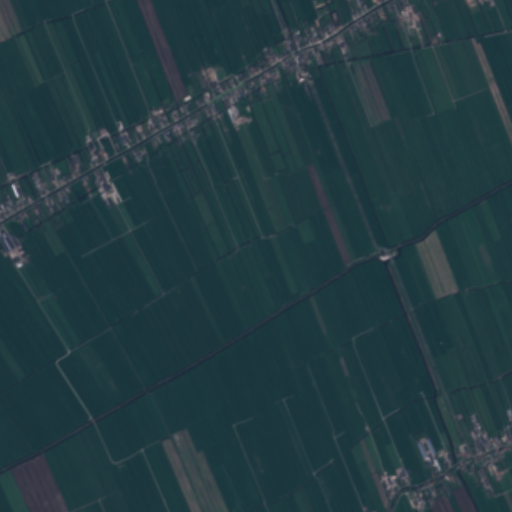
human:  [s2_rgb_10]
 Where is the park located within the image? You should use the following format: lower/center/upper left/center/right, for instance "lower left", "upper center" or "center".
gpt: The park is located in the upper center of the image.
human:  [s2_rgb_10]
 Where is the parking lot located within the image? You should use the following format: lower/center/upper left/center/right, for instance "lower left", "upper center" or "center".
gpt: The parking lot is located in the center right of the image.
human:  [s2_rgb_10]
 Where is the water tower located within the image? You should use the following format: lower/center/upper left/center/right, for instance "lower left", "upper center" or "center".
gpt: The water tower is located in the center right of the image.
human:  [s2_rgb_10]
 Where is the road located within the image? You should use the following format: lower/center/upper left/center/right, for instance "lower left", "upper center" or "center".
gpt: There is no road in the image.